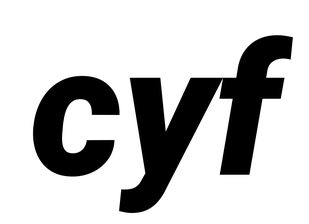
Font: Roboto-Italic_Black_Italic